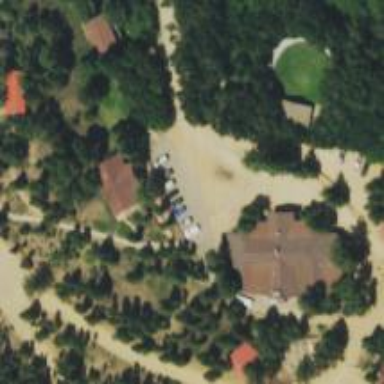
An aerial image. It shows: Hostel for tourism purposes.